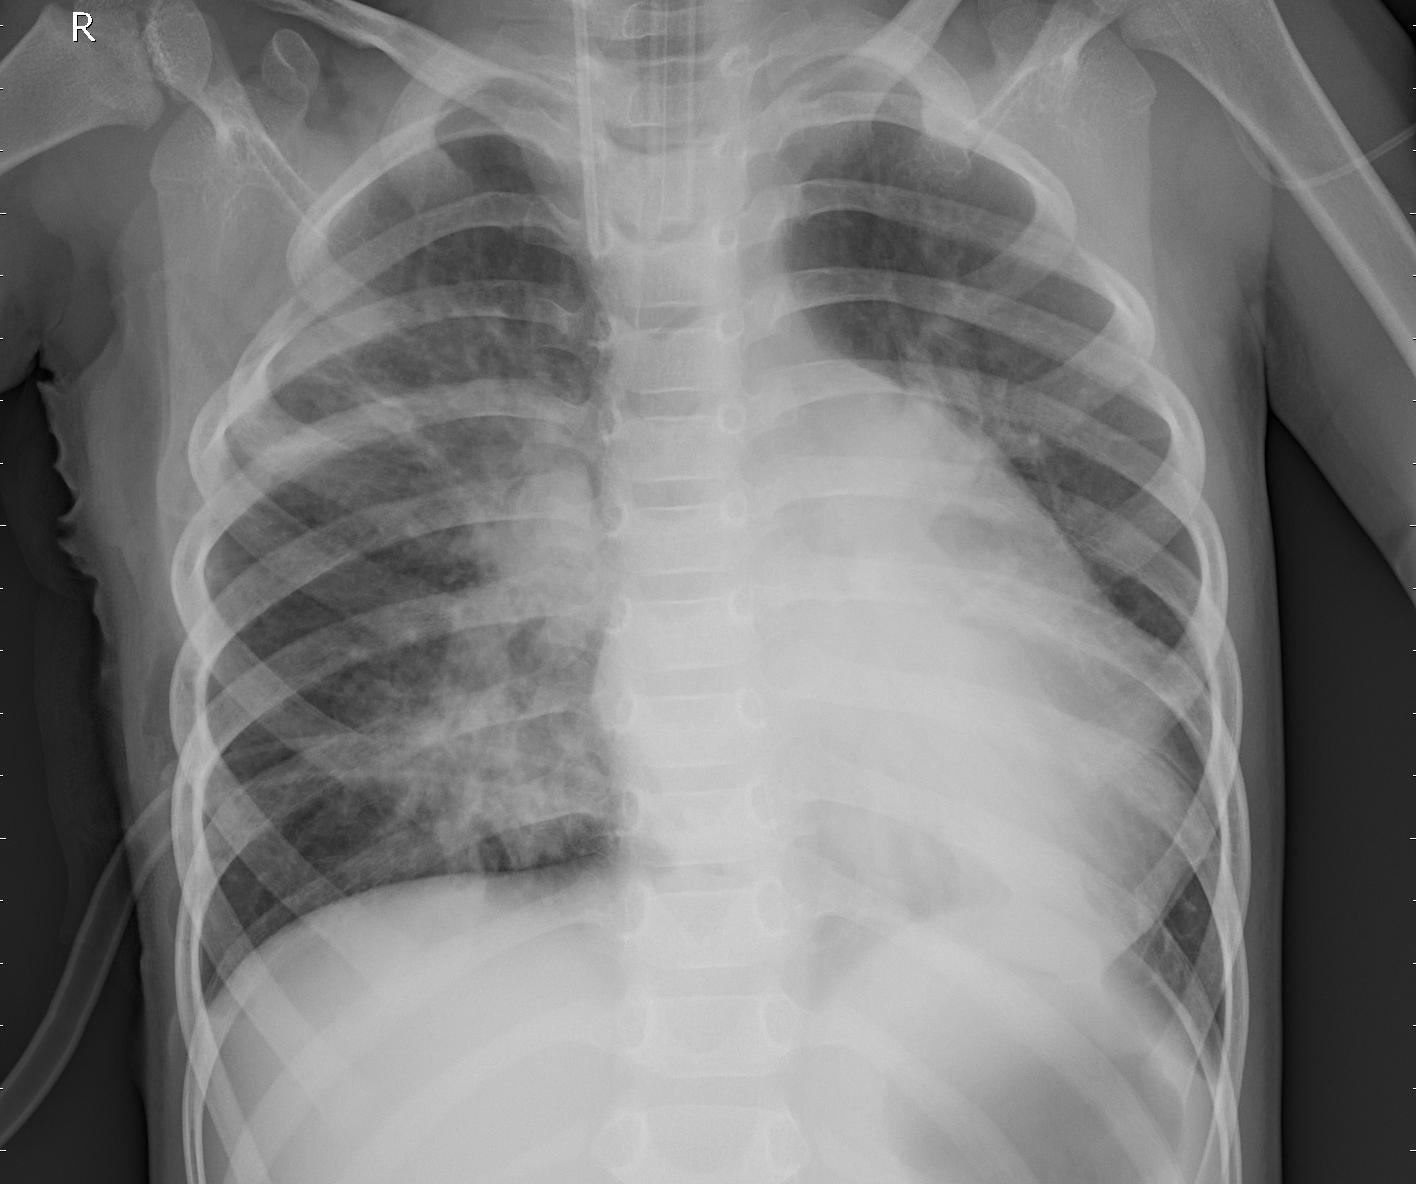
Diagnosis: PNEUMONIA